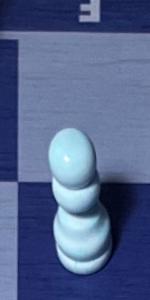
Label: Pawn_White